Interaction volume radius: 5 \u00c5
Interaction volume height: 20 \u00c5
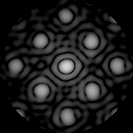
Disorder parameter: 0.1547